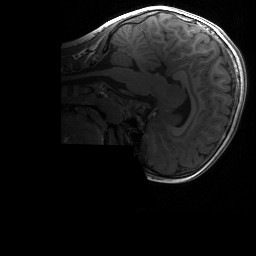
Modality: T1w
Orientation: sagittal
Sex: male
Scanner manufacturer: siemens
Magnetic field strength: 3 T
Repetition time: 1.9 s
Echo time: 0.00243 s